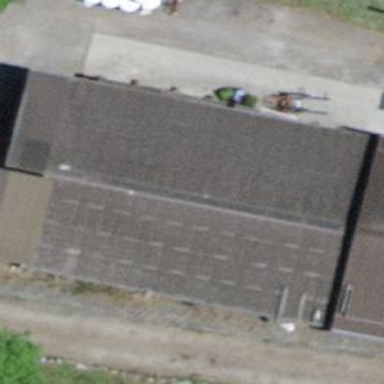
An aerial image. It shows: Farm auxiliary building.